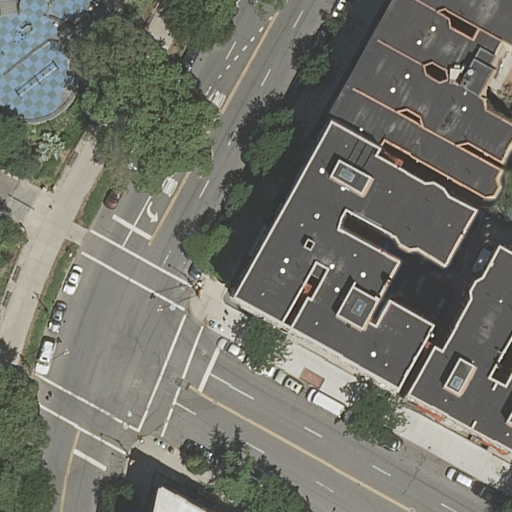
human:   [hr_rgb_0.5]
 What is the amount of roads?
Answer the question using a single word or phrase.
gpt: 7

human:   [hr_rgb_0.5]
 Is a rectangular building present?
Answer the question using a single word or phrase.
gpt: yes

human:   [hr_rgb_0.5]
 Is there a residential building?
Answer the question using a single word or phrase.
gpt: yes

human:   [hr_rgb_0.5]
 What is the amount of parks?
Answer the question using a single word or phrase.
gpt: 1

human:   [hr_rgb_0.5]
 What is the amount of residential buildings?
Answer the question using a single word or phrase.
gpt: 7

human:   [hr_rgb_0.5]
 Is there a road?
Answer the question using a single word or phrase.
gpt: yes

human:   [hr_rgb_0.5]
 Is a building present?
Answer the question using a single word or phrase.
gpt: yes

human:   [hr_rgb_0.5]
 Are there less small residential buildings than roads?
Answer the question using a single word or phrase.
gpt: yes

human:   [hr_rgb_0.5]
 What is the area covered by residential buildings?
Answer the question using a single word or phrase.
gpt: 2368m2

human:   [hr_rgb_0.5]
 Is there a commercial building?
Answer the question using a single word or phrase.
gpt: no

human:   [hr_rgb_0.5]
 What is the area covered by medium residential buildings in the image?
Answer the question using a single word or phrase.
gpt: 377m2

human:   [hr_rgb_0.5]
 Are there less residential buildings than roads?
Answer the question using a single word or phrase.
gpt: no

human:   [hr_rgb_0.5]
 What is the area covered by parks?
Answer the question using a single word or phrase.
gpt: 10345m2

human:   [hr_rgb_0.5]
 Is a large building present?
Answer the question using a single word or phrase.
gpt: yes

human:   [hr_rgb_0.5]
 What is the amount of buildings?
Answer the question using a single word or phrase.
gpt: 7

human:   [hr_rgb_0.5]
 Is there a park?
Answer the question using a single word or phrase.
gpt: yes

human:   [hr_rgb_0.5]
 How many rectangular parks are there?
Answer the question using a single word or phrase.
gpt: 0

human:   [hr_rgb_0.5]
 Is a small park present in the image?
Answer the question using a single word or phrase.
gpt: no

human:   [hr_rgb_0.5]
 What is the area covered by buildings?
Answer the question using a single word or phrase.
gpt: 2368m2

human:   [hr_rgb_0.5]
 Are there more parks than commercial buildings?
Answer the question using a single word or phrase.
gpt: yes

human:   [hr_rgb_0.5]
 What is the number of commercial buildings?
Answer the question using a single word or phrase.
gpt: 0

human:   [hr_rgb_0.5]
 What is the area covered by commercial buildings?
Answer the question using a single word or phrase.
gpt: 0m2

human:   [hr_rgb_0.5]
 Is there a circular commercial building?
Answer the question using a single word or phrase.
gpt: no

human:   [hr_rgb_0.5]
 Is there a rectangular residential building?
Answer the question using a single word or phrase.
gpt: yes

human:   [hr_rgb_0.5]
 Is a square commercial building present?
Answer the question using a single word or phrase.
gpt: no

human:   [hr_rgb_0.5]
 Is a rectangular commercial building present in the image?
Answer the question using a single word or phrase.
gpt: no

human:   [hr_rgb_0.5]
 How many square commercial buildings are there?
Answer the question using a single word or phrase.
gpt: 0

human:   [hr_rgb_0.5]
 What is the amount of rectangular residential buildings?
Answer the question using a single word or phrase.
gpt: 4

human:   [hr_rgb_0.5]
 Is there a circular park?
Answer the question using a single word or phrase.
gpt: no

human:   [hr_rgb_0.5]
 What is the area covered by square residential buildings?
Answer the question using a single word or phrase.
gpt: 0m2

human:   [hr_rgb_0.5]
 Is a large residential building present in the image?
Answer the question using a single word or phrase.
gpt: yes

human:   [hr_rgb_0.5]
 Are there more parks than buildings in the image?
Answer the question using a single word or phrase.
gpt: no

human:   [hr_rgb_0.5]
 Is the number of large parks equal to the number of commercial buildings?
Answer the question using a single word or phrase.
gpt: no

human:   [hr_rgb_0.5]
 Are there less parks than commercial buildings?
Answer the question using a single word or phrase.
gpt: no

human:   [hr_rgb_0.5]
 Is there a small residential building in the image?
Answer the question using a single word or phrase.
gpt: yes

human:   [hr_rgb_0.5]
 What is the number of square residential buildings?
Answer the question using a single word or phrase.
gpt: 0

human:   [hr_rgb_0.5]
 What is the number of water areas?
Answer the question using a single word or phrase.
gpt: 0

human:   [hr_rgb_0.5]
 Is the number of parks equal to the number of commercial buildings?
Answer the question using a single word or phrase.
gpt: no

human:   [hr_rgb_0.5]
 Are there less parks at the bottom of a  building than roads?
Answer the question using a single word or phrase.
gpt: yes

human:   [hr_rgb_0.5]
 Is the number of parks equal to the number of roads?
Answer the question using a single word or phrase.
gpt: no

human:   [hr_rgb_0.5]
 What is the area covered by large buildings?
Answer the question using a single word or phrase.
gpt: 1961m2

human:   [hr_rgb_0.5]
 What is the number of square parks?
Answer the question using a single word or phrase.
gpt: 0

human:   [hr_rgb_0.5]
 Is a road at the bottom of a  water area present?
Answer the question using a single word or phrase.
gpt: no

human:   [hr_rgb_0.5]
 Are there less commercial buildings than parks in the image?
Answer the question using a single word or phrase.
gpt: yes

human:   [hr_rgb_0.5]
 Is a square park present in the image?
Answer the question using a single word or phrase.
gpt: no

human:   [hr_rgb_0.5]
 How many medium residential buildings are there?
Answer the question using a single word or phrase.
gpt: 2

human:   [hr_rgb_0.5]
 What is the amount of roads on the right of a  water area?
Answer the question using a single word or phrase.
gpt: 0

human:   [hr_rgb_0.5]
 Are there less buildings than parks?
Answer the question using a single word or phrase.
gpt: no

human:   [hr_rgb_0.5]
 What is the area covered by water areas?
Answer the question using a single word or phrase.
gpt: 0m2

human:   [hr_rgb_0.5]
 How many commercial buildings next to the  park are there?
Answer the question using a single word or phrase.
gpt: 0

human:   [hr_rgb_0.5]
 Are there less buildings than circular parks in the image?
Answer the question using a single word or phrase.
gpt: no

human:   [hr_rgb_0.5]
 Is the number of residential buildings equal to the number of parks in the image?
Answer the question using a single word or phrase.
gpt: no

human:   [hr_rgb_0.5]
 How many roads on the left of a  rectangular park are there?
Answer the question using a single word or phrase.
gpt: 0

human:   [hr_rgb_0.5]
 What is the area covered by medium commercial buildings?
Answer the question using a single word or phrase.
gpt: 0m2

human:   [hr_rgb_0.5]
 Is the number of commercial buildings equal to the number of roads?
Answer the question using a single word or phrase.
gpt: no

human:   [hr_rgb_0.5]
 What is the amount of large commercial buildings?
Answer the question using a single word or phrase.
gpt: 0

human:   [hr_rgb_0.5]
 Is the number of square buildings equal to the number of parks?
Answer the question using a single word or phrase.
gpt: no

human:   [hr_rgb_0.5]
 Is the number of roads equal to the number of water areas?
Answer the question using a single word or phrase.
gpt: no

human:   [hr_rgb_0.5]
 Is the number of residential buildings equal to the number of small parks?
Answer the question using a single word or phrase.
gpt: no

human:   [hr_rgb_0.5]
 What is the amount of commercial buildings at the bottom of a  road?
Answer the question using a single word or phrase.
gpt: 0

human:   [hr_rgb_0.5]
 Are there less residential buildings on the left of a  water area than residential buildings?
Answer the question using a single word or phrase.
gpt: yes

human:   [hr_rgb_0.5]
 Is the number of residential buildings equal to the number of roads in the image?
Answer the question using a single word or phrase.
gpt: yes

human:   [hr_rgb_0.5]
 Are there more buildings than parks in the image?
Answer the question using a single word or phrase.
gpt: yes

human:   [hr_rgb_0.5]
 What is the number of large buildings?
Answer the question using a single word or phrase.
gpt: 2